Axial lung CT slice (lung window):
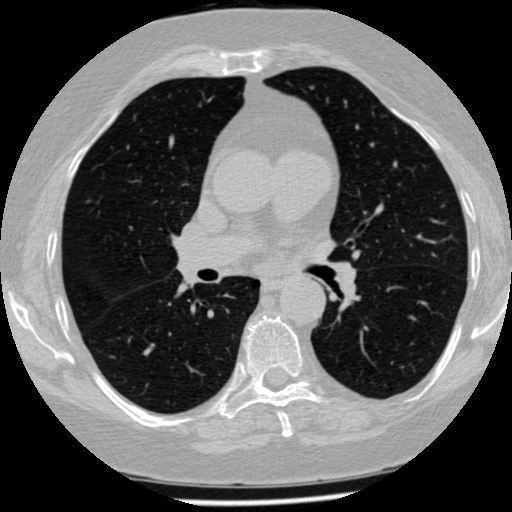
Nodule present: no